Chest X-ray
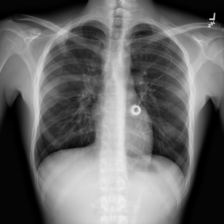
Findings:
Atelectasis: negative
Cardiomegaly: negative
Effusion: negative
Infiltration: negative
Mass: positive
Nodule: negative
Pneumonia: negative
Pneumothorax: negative
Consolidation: negative
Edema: negative
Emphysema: negative
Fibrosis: negative
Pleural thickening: negative
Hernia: negative